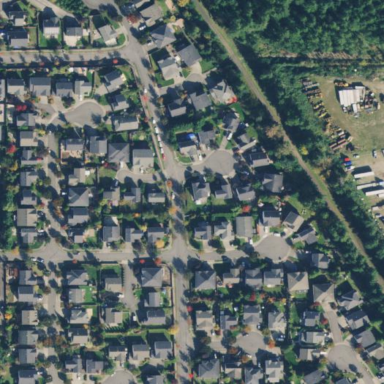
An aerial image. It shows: Residential neighbourhood.